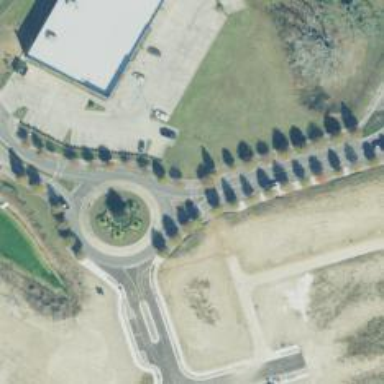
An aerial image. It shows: Unclassified road featuring roundabout.